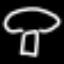
Label: mushroom